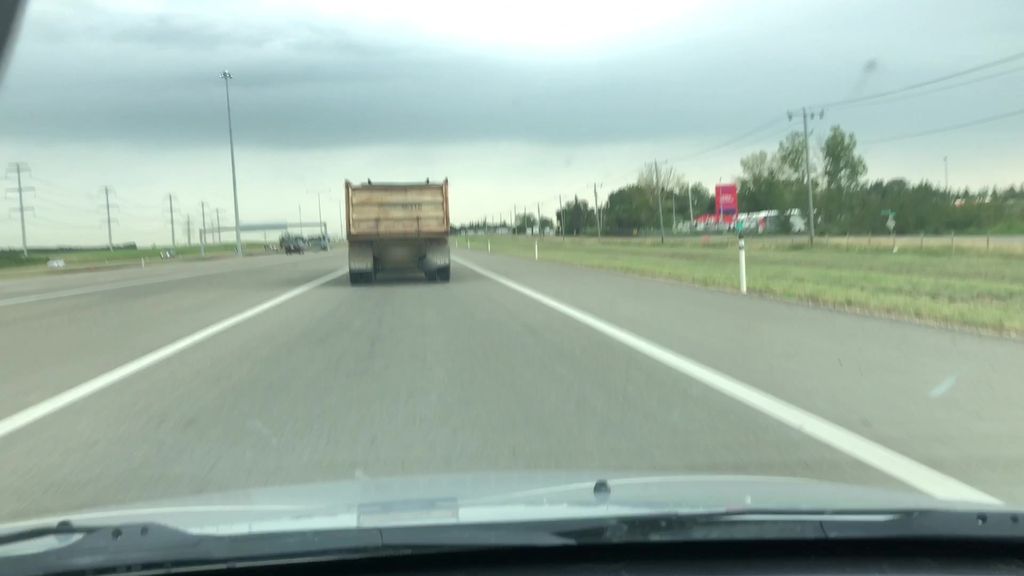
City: edmonton